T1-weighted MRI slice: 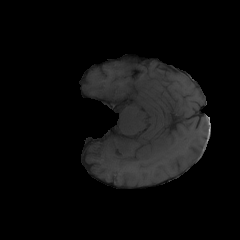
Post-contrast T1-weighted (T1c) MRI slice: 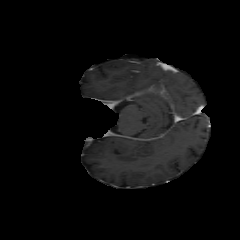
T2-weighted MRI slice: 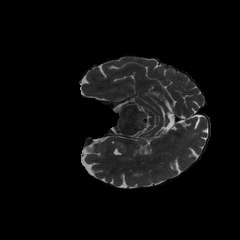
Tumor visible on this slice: no